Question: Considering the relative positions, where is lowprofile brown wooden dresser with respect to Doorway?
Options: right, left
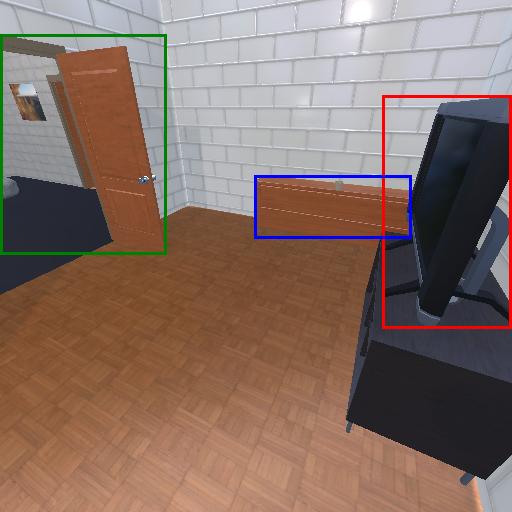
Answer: right